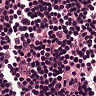
Metastatic tissue present: no